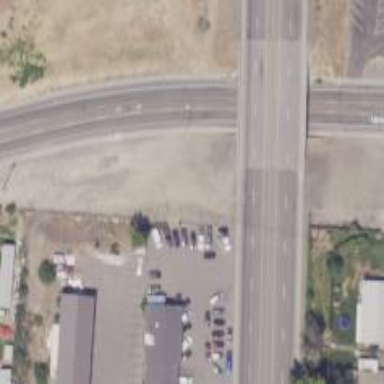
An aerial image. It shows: Trunk highway bridge.